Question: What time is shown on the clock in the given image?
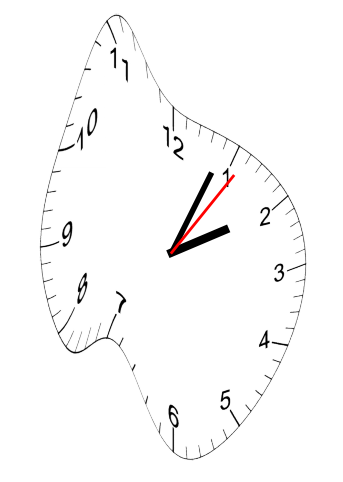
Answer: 02:04:06